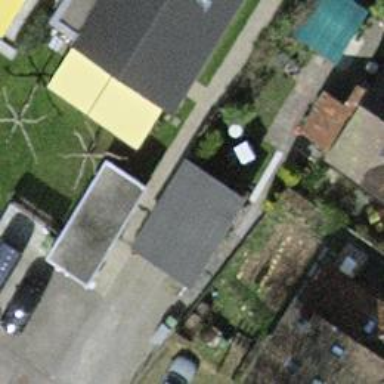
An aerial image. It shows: Garage building.